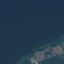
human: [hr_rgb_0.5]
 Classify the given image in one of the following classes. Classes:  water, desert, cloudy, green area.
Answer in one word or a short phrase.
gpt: water